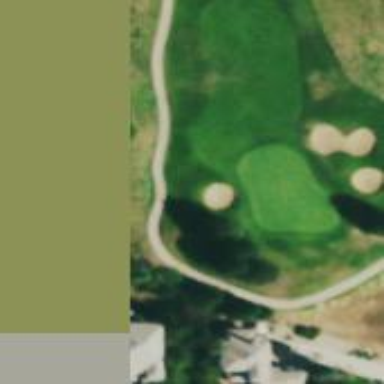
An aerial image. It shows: Service road that serves as golf cart path.